Question: I have two buttons contained within a view (to be precise, a 'UITableView' footer):

I would like to keep the buttons centered (with the gap in-between) regardless of the width of the superview (which will increase, for example, if the device is rotated to portrait orientation).
Is there a way to define these autolayout constraints purely in the storyboard, or will I need to use 'NSLayoutConstraints' in code?
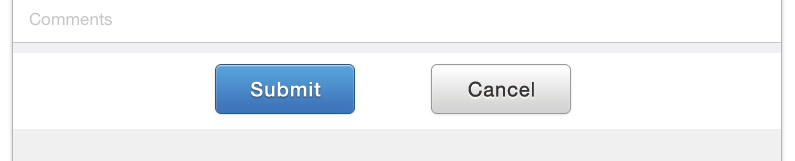
Answer: You can achieve that by adding a constraint for each button to align the leading/trailing to the center of the container view, plus some separation between them.
How to do it:
- For the left side button, add a constraint between the button and superview to center it horizontally.- Edit the constraint and change the "Second Item" attribute to be button1.trailing, and set a constant of 10 (or whatever distance you want between the right border of the button and the center of the screen).

- For the right side button, add a constraint between the button and superview to center it horizontally.- Edit the constraint and change the "Second Item" attribute to be button2.leading and set a constant of -10 (or whatever distance you want between the left border of the button and the center of the screen).